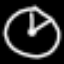
Label: clock